Field crop: maize
Growth stage: 2
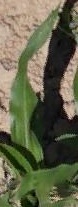
Species: maize